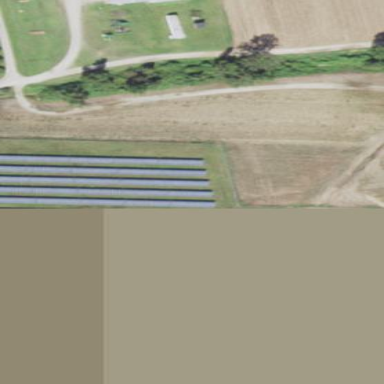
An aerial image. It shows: Solar photovoltaic power plant surrounded by fence.